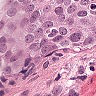
Metastatic tissue present: yes